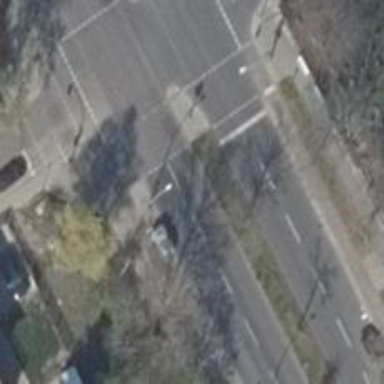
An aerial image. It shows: Road with traffic signals for signaling.